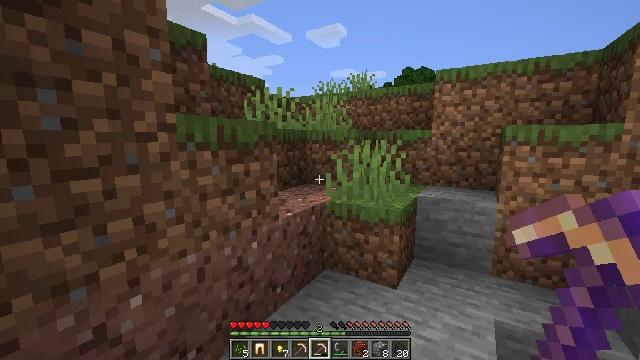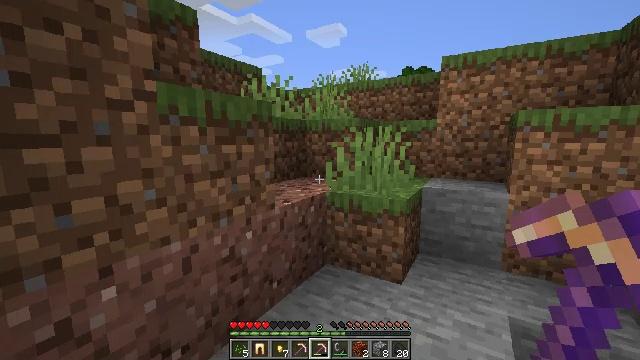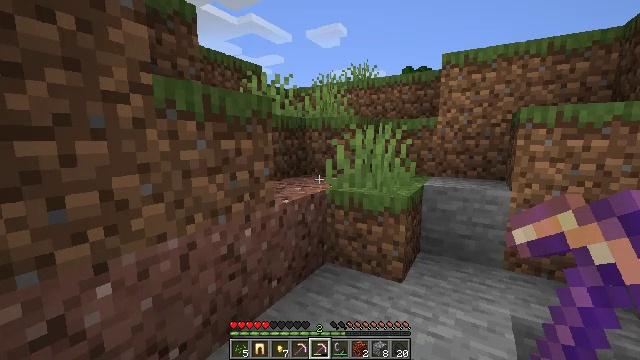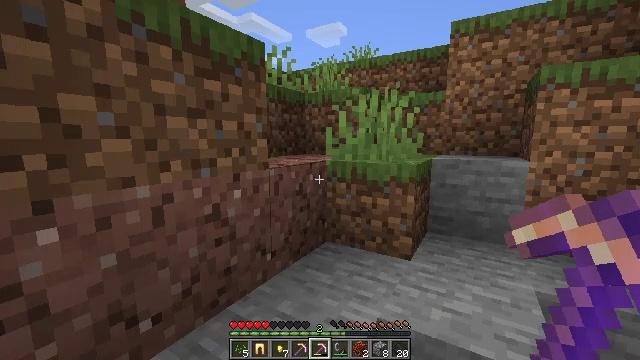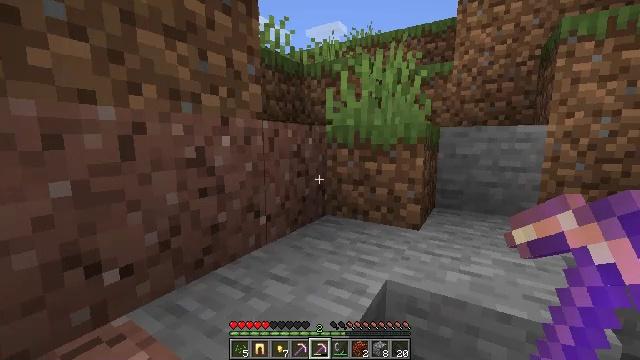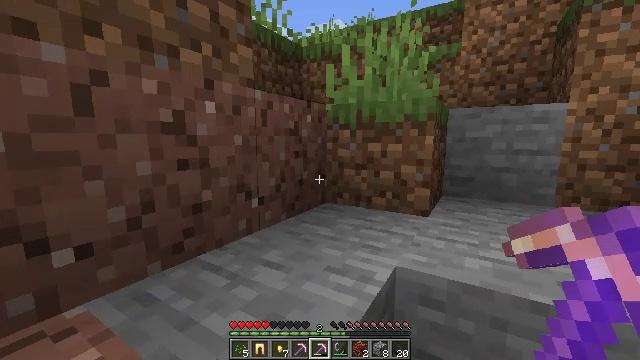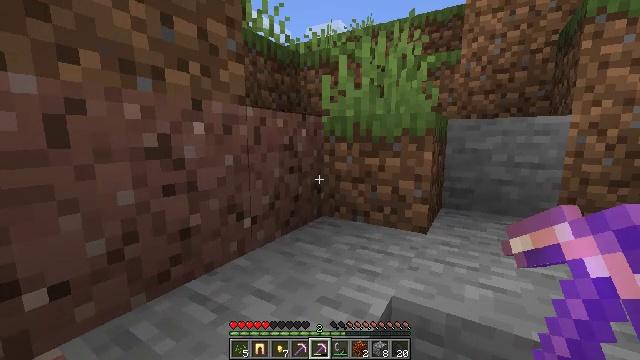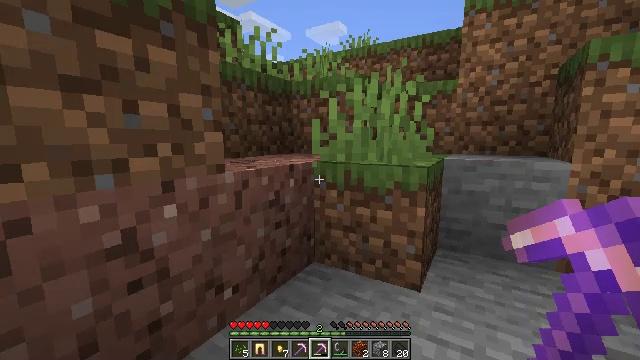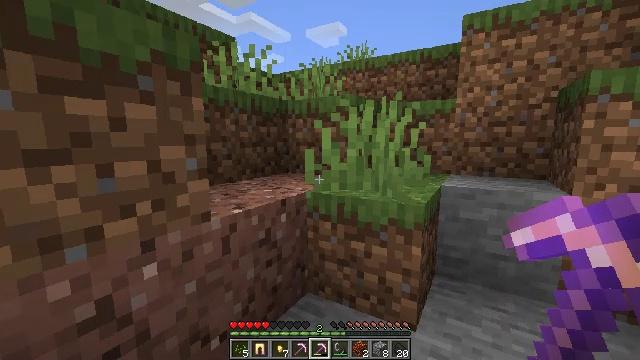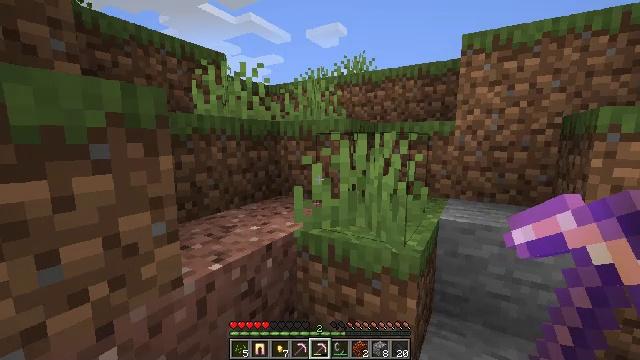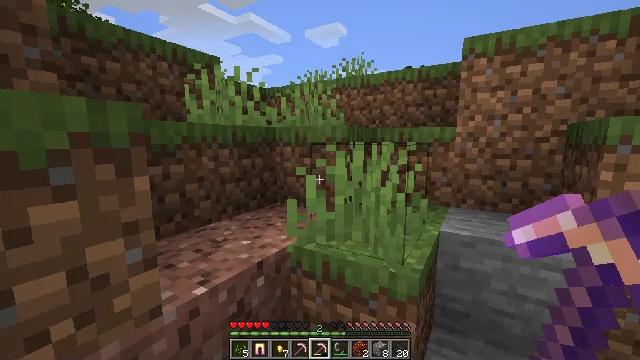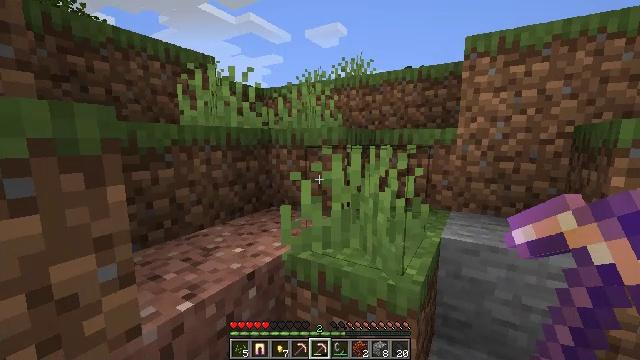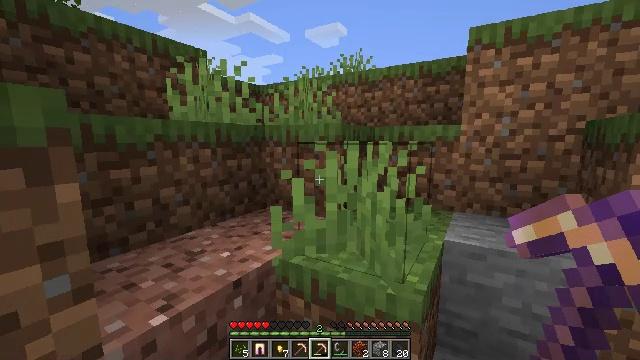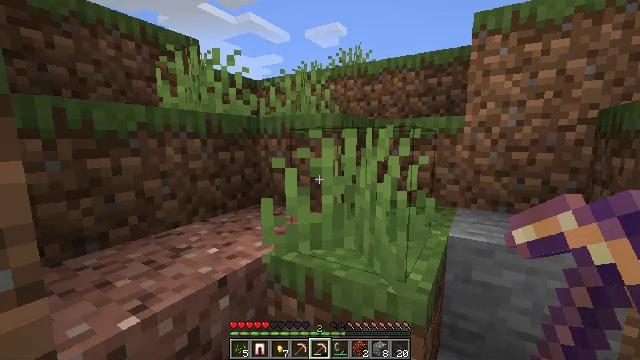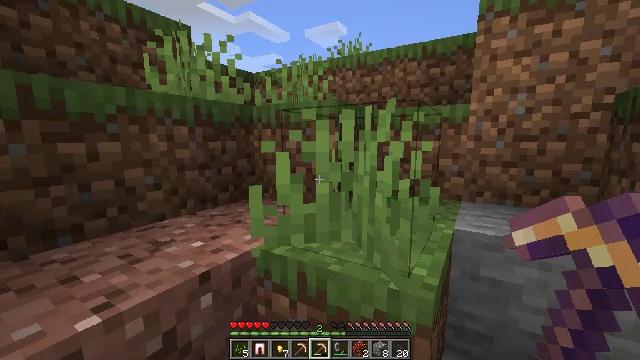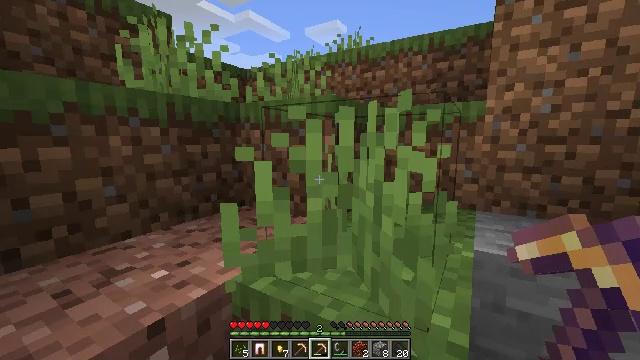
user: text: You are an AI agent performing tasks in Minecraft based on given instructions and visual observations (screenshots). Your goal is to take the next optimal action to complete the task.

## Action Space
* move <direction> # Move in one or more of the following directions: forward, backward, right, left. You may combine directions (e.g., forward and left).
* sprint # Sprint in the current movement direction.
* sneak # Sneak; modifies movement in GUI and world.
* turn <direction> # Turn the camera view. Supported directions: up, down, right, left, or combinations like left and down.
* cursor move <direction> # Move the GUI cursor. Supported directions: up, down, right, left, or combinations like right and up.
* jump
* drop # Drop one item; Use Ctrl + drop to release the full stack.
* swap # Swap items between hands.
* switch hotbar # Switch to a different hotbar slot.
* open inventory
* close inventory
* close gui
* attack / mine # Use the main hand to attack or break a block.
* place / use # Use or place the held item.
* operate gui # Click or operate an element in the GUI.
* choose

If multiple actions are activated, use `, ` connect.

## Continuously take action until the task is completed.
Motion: motion action
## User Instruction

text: Break the grass block.
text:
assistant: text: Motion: move forward, jump
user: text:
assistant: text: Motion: move forward, jump
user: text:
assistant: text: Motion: move forward, jump
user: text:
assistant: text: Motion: move forward, jump
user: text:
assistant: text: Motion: move forward, jump
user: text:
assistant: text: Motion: move forward, jump
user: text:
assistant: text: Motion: move forward, jump
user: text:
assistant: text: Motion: move forward, jump
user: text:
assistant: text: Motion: move forward, jump
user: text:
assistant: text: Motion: move forward, jump
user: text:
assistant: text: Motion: move forward, jump
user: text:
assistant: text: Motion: move forward, jump
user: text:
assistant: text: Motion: move forward, jump
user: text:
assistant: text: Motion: move forward, jump
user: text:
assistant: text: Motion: move forward, jump
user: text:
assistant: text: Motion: move forward, jump
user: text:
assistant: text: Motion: move forward, jump
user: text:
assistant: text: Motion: move forward, jump
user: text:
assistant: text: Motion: move forward, jump
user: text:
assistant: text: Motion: move forward, jump
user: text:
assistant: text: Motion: move forward, jump
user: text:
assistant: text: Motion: move forward, jump
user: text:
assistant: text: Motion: move forward, jump
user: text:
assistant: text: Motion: move forward, jump
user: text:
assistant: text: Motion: move forward, jump
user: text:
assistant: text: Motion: move forward, jump
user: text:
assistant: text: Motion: move forward, jump
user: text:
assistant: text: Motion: move forward, jump
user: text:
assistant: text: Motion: move forward, jump
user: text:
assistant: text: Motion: move forward, jump